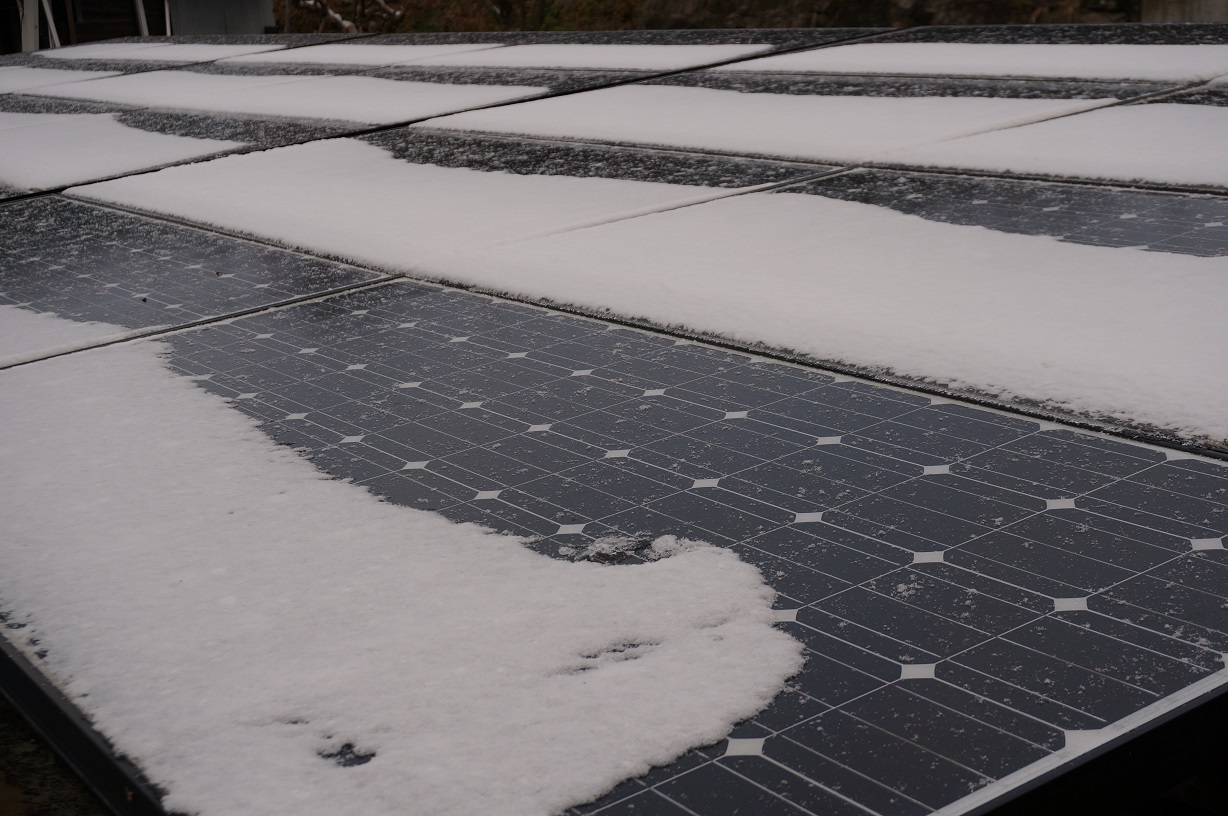
Label: Snow-Covered